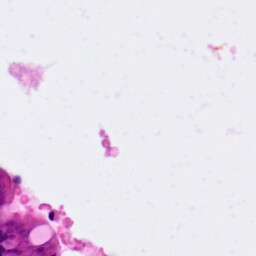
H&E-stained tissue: Pancreatic